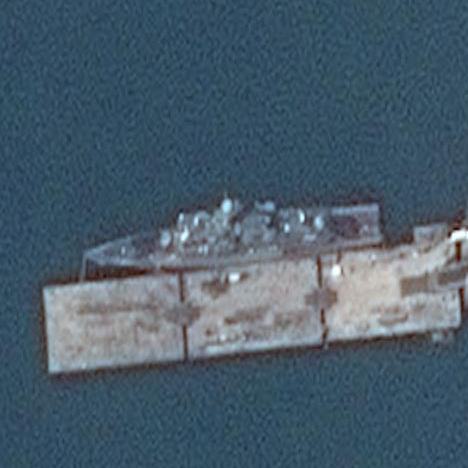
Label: destroyer